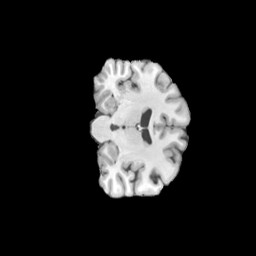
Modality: T1w
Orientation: coronal